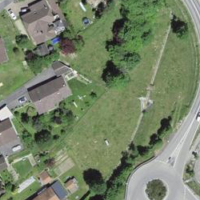
EUNIS habitat code: 55
Species observed at this site:
Euonymus europaeus
Sitta europaea